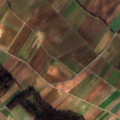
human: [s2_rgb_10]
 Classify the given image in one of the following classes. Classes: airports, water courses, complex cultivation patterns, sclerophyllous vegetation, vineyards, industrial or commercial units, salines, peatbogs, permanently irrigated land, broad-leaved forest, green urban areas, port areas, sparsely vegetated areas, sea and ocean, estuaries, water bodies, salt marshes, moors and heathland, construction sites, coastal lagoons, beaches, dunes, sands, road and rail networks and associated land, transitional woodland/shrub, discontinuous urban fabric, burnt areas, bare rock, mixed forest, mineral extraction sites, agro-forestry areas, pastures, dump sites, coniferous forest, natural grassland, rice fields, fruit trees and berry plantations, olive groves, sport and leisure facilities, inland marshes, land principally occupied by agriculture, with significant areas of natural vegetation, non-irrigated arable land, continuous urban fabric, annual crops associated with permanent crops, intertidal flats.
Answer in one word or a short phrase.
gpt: non-irrigated arable land, land principally occupied by agriculture, with significant areas of natural vegetation